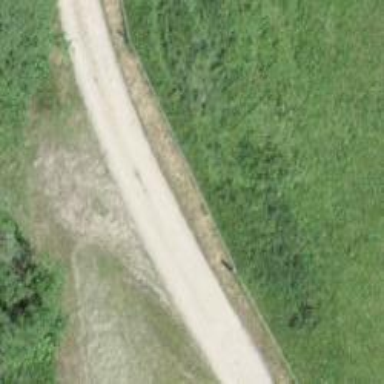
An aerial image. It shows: Compacted track road with grade3 tracktype.